Question: I'm getting a 'FileNotFound' error in JupyterLab on macOS when I issue a command to read a CSV file.
This was working until yesterday, when I upgraded to Python 3.9. Now it appears that my path has changed, and Jupyter Notebook and JupyterLab can no longer find files (CSVs, in this instance) stored in the same directory as the notebooks are stored.
I've read that I need to list the path, when I run 'read_csv', but I've done that and essentially get the same error (though with less Traceback).
This screenshot shows my command and the output (I'm in JupyterLab 2.2.6 on macOS Catalina):

I tried listing the path this way:
'''
df_final = pd.read_csv('/Users/home_directory/df_trump_tweets_date_and_time_final_20jan2017_through_26sept2020')
'''
And I tried:
'''
df_final = pd.read_csv('Users/home_directory/df_trump_tweets_date_and_time_final_20jan2017_through_26sept2020')
'''
Each of those returns the same Traceback:
> FileNotFoundError: [Errno 2] No such file or directory: '/Users/home_directory/df_trump_tweets_date_and_time_final_20jan2017_through_26sept2020'
Am I making a mistake in how I'm listing the path? I know I could change the path, but I'm a noob and I'm more than a little scared to do that as root.
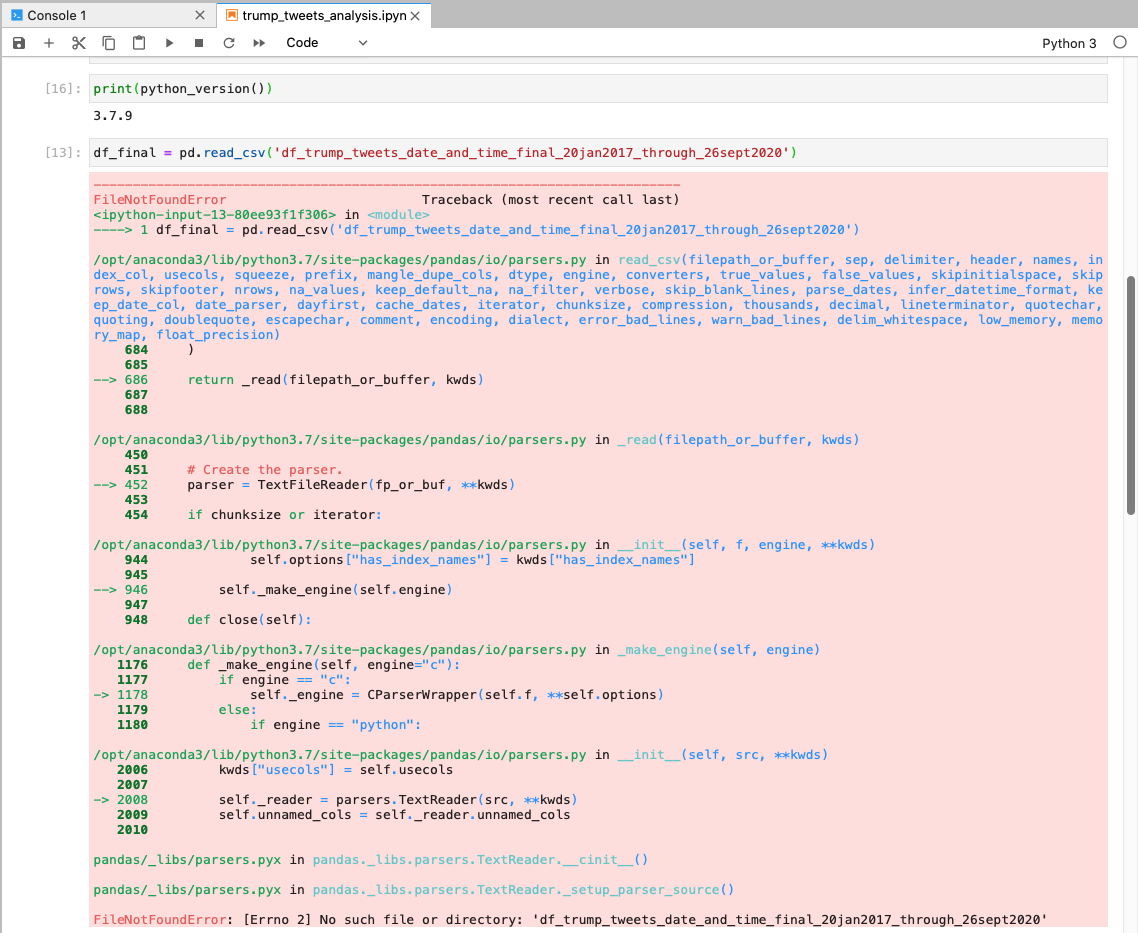
Answer: you can try the following code:
'''
df_final = pd.read_csv(r'/Users/home_directory/df_trump_tweets_date_and_time_final_20jan2017_through_26sept2020')
'''
or
'''
pd.read_csv('/Users/home_directory/df_trump_tweets_date_and_time_final_20jan2017_through_26sept2020.csv')
'''
or you should ensure the file is exist in the directory though the following code
'''
ls /Users/home_directory/ # list the file and directory in the 'home_directory'
'''